Question: I have a model class with the following property for my country list.
'''
[Required(ErrorMessage = "Please select a country")]
[RegularExpression("^(?!----------------$)", ErrorMessage= "Please select a country")]
public string Country { get; set; }
'''
At the moment when users click on any countries they will get the error message !?
I only need to display the error message when users click on '----------------' option only.

I have already tried couple of other expressions but they seem not work at all.
also tried this : '[RegularExpression("/^(?!----------------)$/"'
any ideas ?
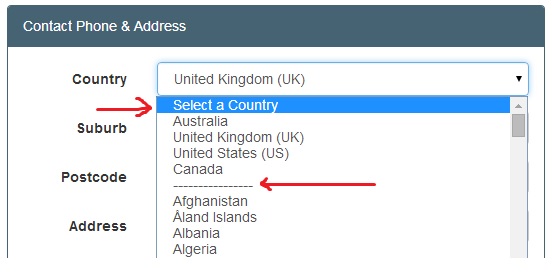
Answer: Use a pattern that matches what is valid of course. Also, do not use opening and closing forward slashes in your pattern.
An easy fix for the pattern you tried is to supplement the negative lookahead with '.+':
'''
^(?!----------------).+$
'''
Here is <URL>.
However, I would consider a pattern like the following judging by the countries in your list - and refine it as needed (e.g. for Unicode characters etcetera):
'''
^[A-Z][a-z]+( [A-Z][a-z]+)*( \([A-Z]+\))*$
'''
Here is <URL>.